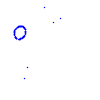
Particle: proton